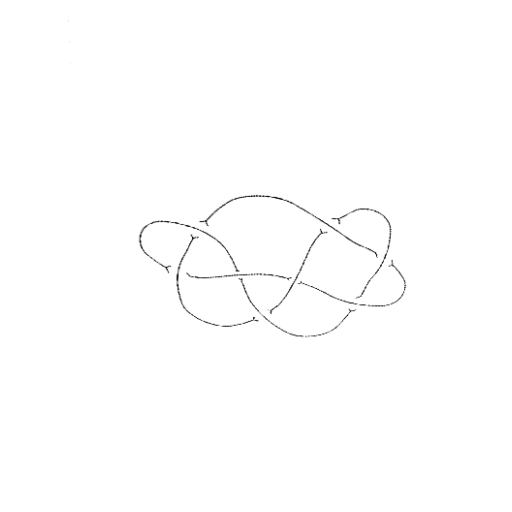
Crossing number: 8